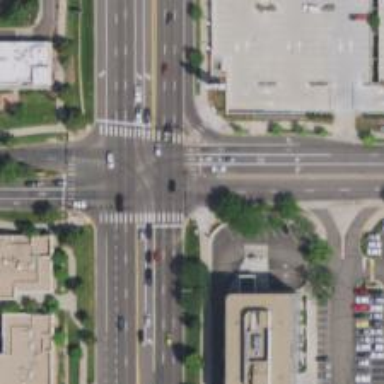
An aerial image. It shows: Marked crossing with zebra markings on the road.